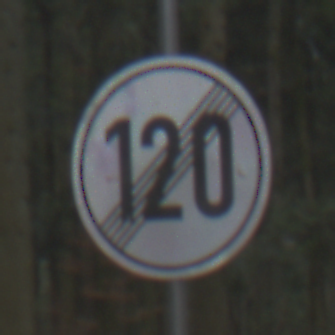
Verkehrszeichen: EndeGeschwindigkeit120
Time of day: Midday
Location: Outdoor (Nature)
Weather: Overcast
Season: NotSpecified
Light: Natural